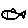
Label: fish